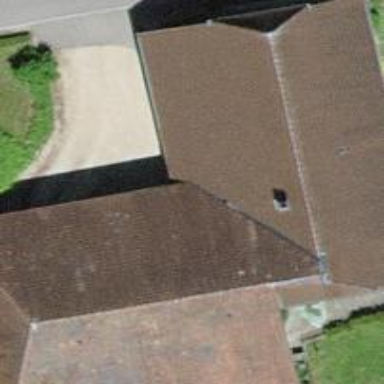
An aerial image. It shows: Farm building.